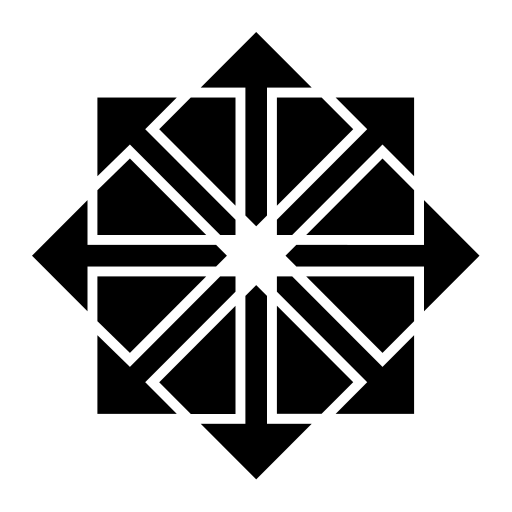
Tags: icon, FontAwesome, fa-icon, brand, centos